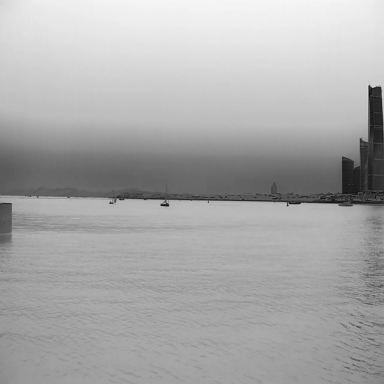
There are 13 objects shown in the infrared image, including two container_ships, five sailboats, and six canoes.